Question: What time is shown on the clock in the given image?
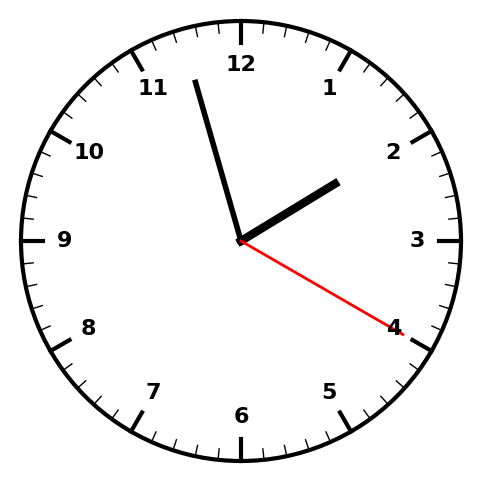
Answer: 01:57:20